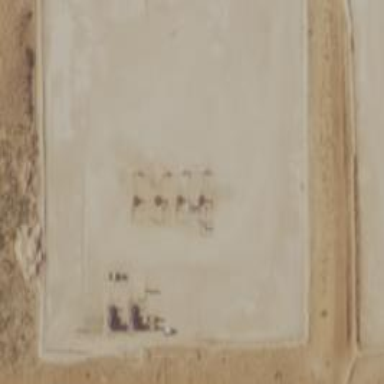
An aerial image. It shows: Petroleum well that is man-made.